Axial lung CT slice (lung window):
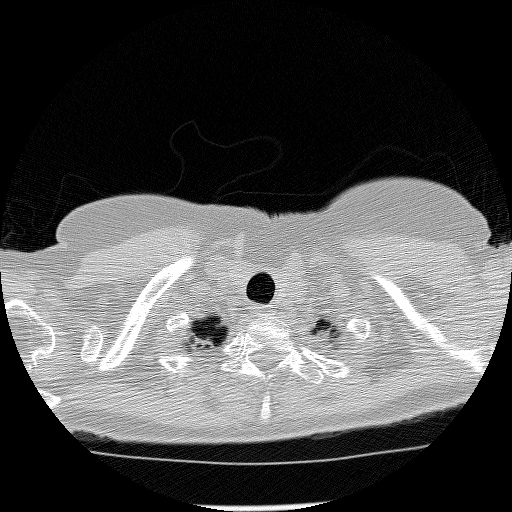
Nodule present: no